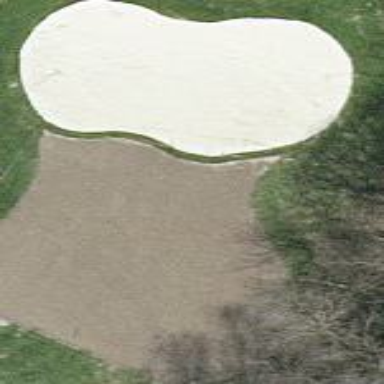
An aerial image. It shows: Golf bunker filled with sandy terrain.